Brain MRI, t1w sequence, axial 2D slice.
Patient: age 38, sex F, weight 78 kg, height 1.78 m
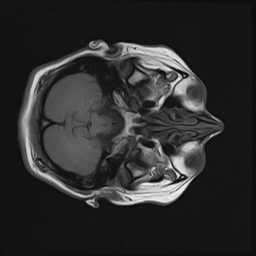